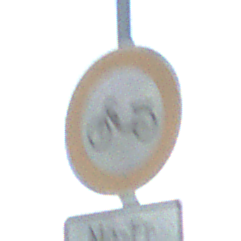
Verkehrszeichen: VerbotMofas
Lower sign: ZeitangabenMitBeschraenkungAufWochentage2
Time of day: SunriseSunset
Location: Outdoor (Nature)
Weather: Clear
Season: NotSpecified
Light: Natural